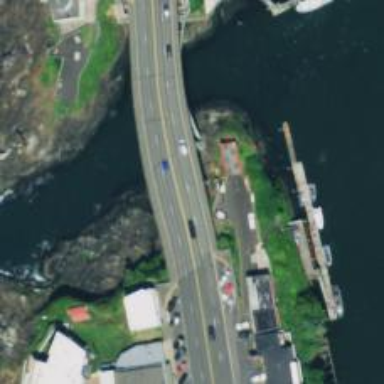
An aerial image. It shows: Trunk highway bridge with asphalt surface.